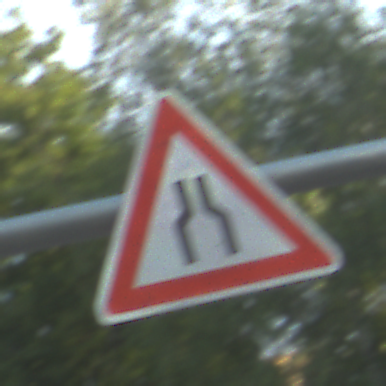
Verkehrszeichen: VerengteFahrbahn
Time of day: SunriseSunset
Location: Outdoor (Suburban)
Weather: PartlyCloudy
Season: NotSpecified
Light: Natural